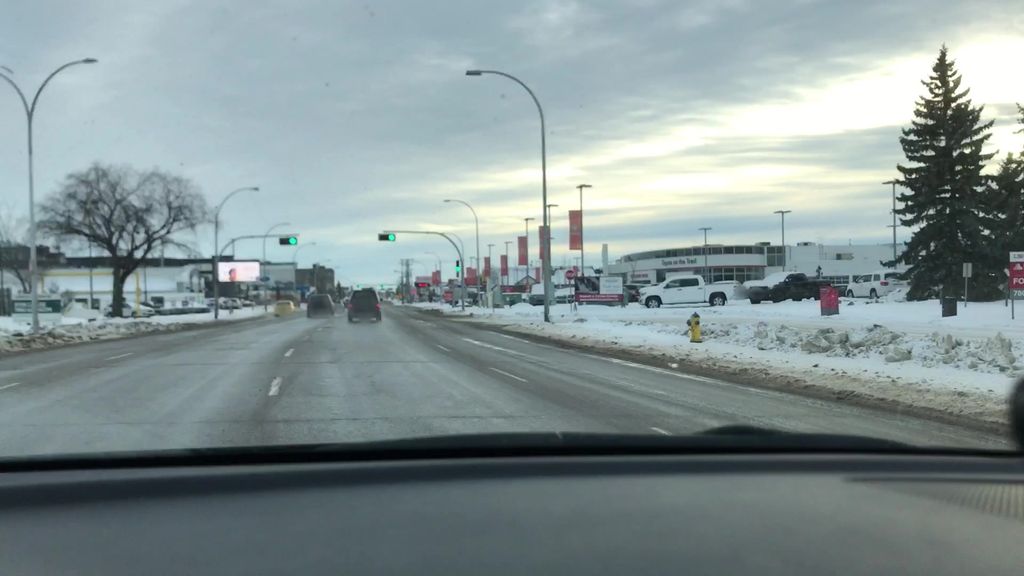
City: edmonton